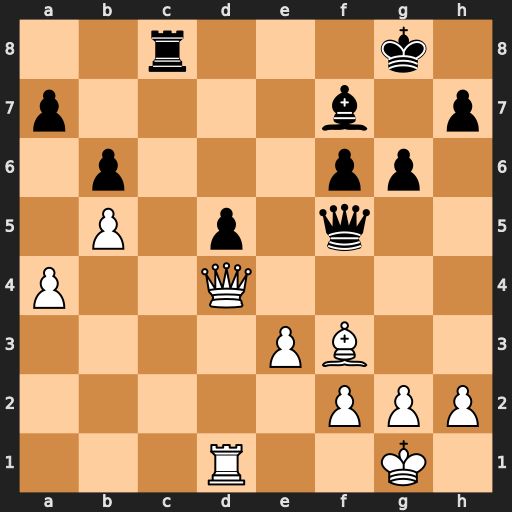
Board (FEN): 2r3k1/p4b1p/1p3pp1/1P1p1q2/P2Q4/4PB2/5PPP/3R2K1
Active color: w
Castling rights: -
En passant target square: -
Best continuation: Bg4 Qc2 Bxc8